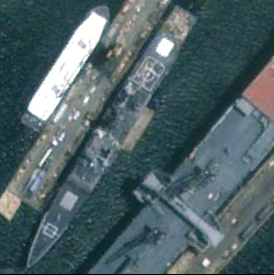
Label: cruiser